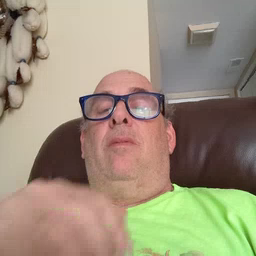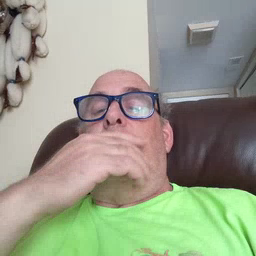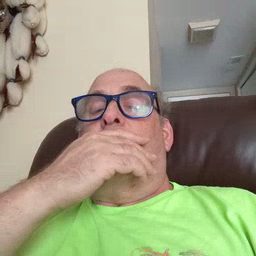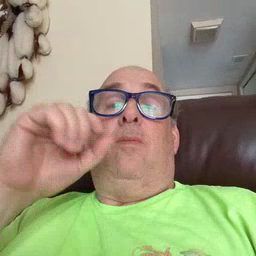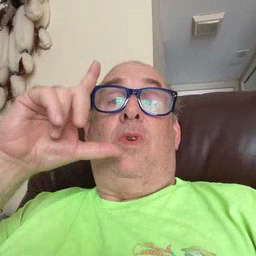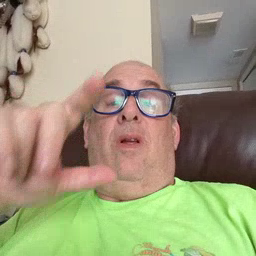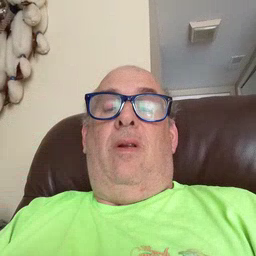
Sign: awake